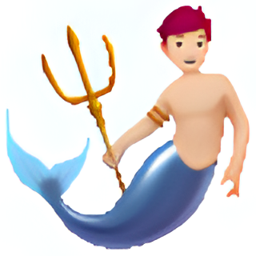
Name: merperson
Emoji: 🧜🏻
Group: People & Body
Sub-group: person-fantasy